Here is the time-frequency representation (spectrogram) of a rolling-element bearing's vibration measurement. Classify the bearing condition as one of: normal, inner_race, outer_race, ball.
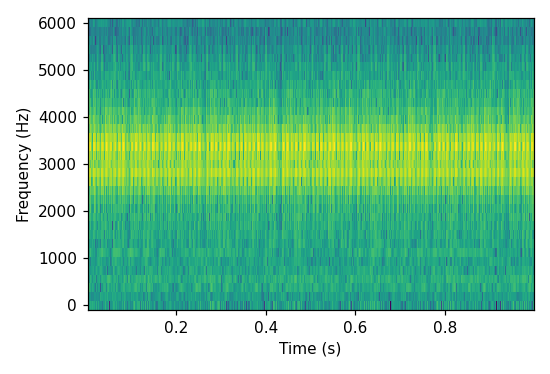
Answer: outer_race